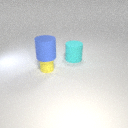
large blue rubber cylinder above small yellow rubber cylinder